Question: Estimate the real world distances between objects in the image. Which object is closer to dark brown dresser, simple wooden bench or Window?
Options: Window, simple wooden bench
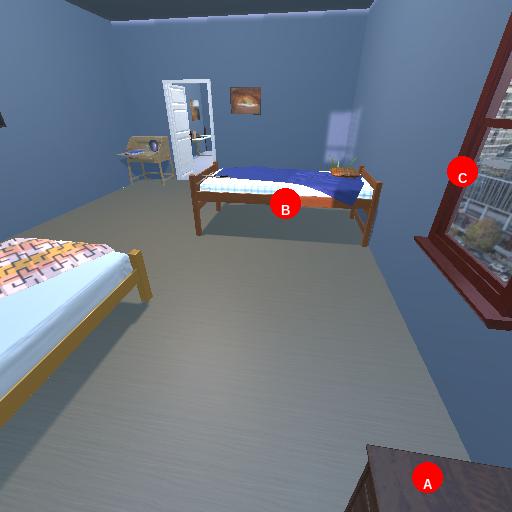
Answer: Window